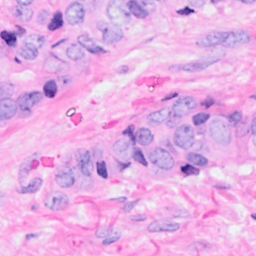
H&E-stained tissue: Breast